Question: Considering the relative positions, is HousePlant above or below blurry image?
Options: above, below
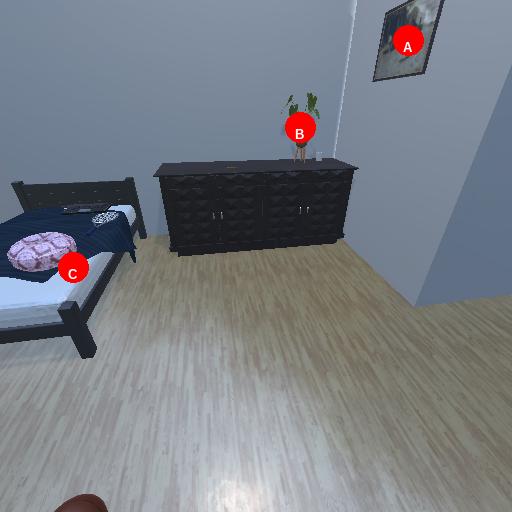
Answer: above